Question: I followed a sample notebook to create a IBM cloud machine learning model using 'scikit-learn'. The tutorial <URL>.
Every cell runs correctly and the model is deployed successfully, but when I click into the model and try to make a prediction, an error "Invalid input data" shows up. Why does this issue occur and how should I solve this?

'''
wml_credentials = {
"username": "****",
"password": "****",
"instance_id": "****",
"url": "https://ibm-watson-ml.mybluemix.net"
}
'''
When creating the API client, I tried changing the 'url' from '"https://ibm-watson-ml.mybluemix.net"' to '"https://us-south.ml.cloud.ibm.com"'.
I also tried adding the access key like:
'''
wml_credentials = {
"access_key": "****",
"username": "****",
"password": "****",
"instance_id": "****",
"url": "https://ibm-watson-ml.mybluemix.net"
}
'''
Nothing helped.
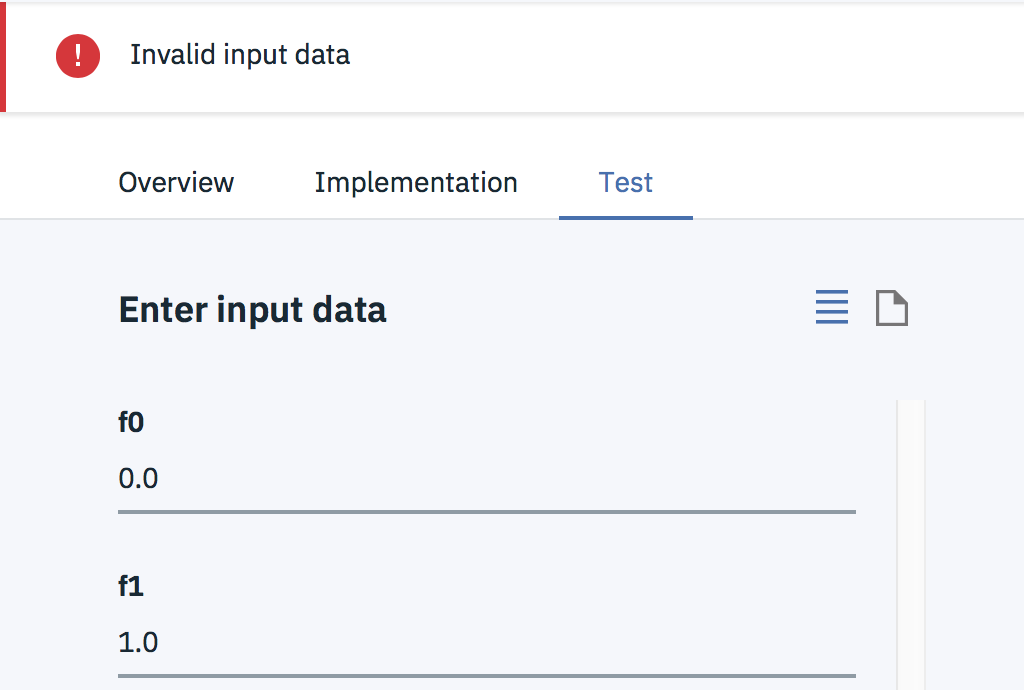
Answer: Instead of passing individual values for f0,f1,f2..... You can pass the input as JSON shown below
'''
{
"fields" : [ "f0", "f1", "f2", "f3", "f4", "f5", "f6", "f7", "f8", "f9", "f10", "f11", "f12", "f13", "f14", "f15", "f16", "f17", "f18", "f19", "f20", "f21", "f22", "f23", "f24", "f25", "f26", "f27", "f28", "f29", "f30", "f31", "f32", "f33", "f34", "f35", "f36", "f37", "f38", "f39", "f40", "f41", "f42", "f43", "f44", "f45", "f46", "f47", "f48", "f49", "f50", "f51", "f52", "f53", "f54", "f55", "f56", "f57", "f58", "f59", "f60", "f61", "f62", "f63" ],
"values" : [ [ 0.0, 5.0, 12.0, 13.0, 16.0, 16.0, 2.0, 0.0, 0.0, 11.0, 16.0, 15.0, 8.0, 4.0, 0.0, 0.0, 0.0, 8.0, 14.0, 11.0, 1.0, 0.0, 0.0, 0.0, 0.0, 8.0, 16.0, 16.0, 14.0, 0.0, 0.0, 0.0, 0.0, 1.0, 6.0, 6.0, 16.0, 0.0, 0.0, 0.0, 0.0, 0.0, 0.0, 5.0, 16.0, 3.0, 0.0, 0.0, 0.0, 1.0, 5.0, 15.0, 13.0, 0.0, 0.0, 0.0, 0.0, 4.0, 15.0, 16.0, 2.0, 0.0, 0.0, 0.0 ] ]
}
'''
Attaching is a screenshot on how to pass JSON input under deployment
<URL>
I just verified the notebook and you don't have to change the ML URL.